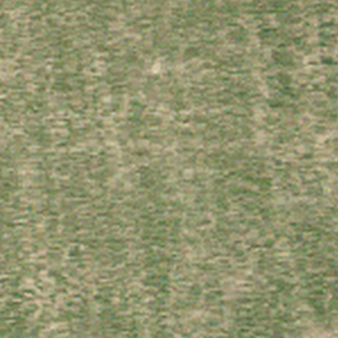
Label: other